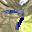
Label: 7